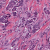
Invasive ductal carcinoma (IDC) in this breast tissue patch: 1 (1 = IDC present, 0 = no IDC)